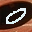
Label: 0